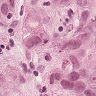
Metastatic tissue present: yes